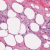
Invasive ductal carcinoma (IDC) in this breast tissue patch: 0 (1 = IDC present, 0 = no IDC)